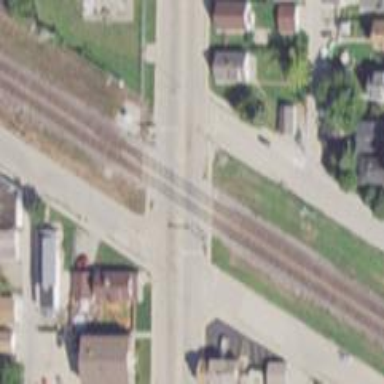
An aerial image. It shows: Railway crossing.